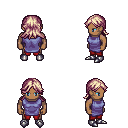
a pixel art fantasy rpg character, male body template, human, dark skin, chain tabard jacket, red pants, white blonde loose hair, metal boots, four views (front, back, left, right), 2x2 character sprite sheet, small pixel art, hard edges, no anti-aliasing